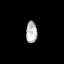
Tissue: prostate
Cell type: T cells
Senescence score: 0.759
Nuclear area (px): 237
Mean DAPI intensity: 181.295